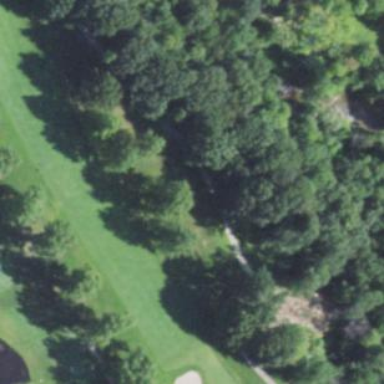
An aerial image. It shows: Grassy area designated as golf fairway.